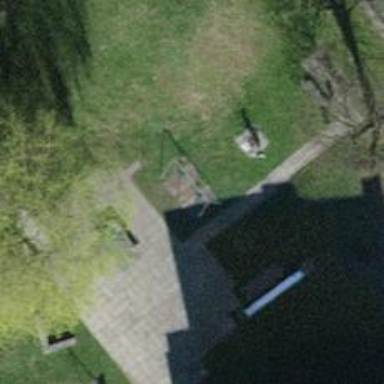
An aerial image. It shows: Playground featuring swings.